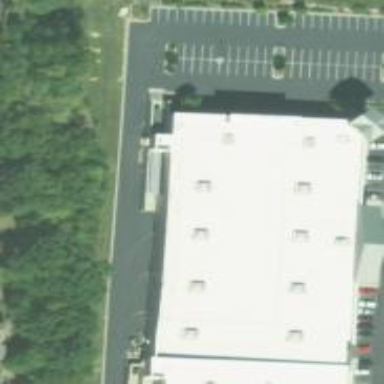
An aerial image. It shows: Building.